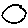
Label: circle